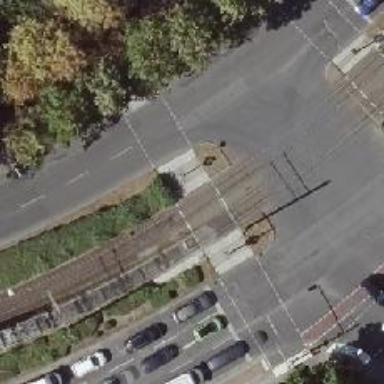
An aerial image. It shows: Footway located on traffic island.